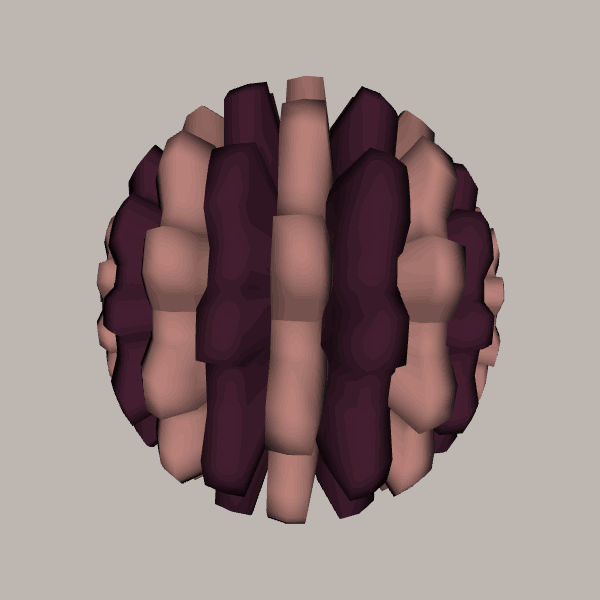
Background: light